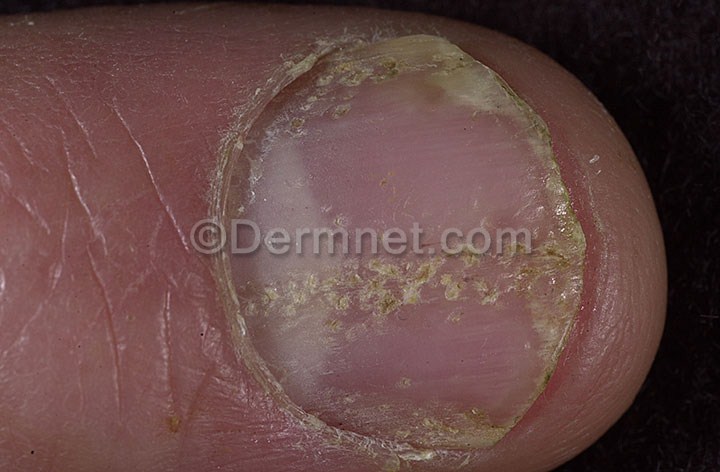
Disease: Nail Fungus and other Nail Disease